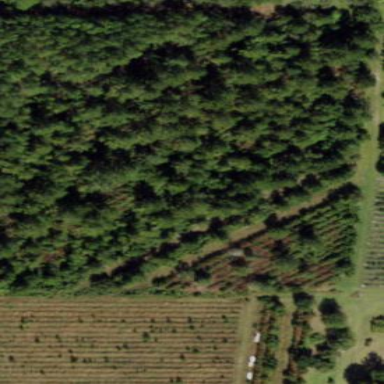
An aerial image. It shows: Plant nursery cultivating trees.